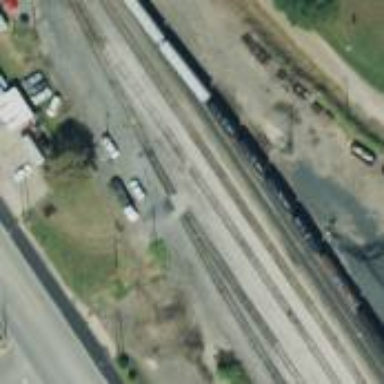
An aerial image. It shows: Railway yard.